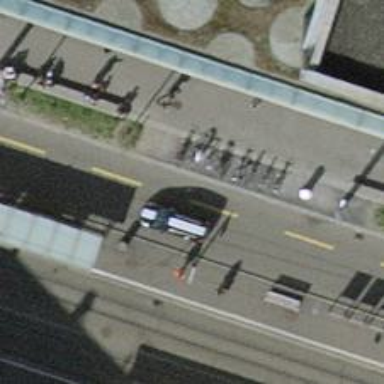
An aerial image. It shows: Bicycle parking area with stands available.